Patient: sex M, age 42
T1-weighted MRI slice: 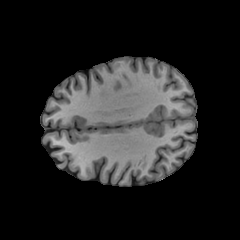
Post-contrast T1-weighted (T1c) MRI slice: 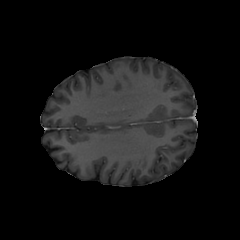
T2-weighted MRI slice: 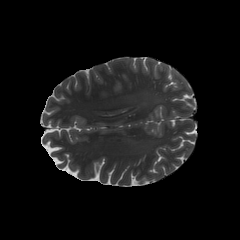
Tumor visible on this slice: no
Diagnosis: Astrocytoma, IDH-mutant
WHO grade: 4